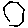
Label: hexagon